Question: Hi I want to achieve this. Do you know a service that would allow me to do this

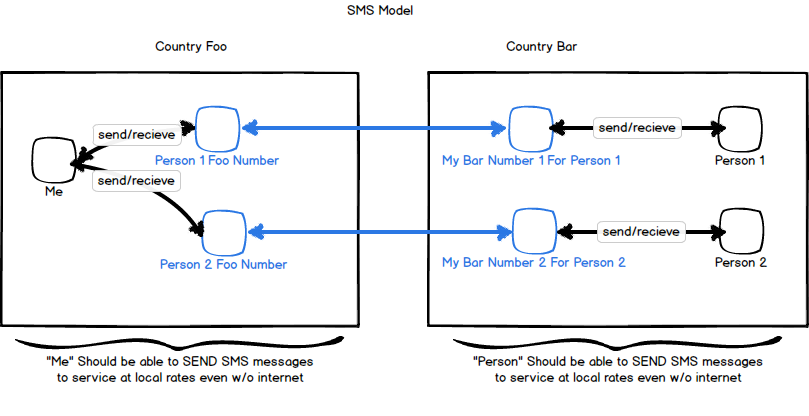
Answer: You could use <URL>, to purchase and proxy through the virtual numbers.
Here's <URL> - the specific use case for the example is a situation where you want to the user's phone numbers; however, the same concept applies to what you want to do.
And here's a more high level implementation guide on <URL>.